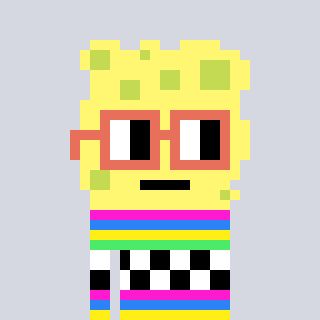
a pixel art character with square orange glasses, a sponge-shaped head and a computerblue-colored body on a cool background